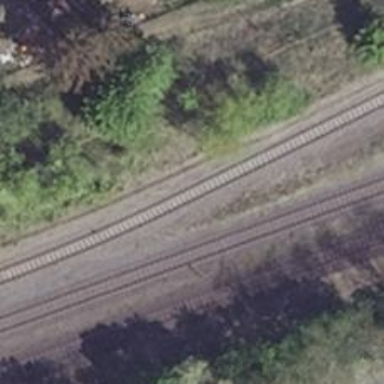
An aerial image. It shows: Preserved rail yard. The area contains preserved railway tracks.